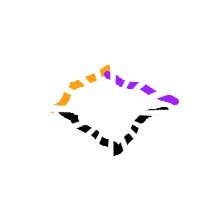
Shape: rhombus